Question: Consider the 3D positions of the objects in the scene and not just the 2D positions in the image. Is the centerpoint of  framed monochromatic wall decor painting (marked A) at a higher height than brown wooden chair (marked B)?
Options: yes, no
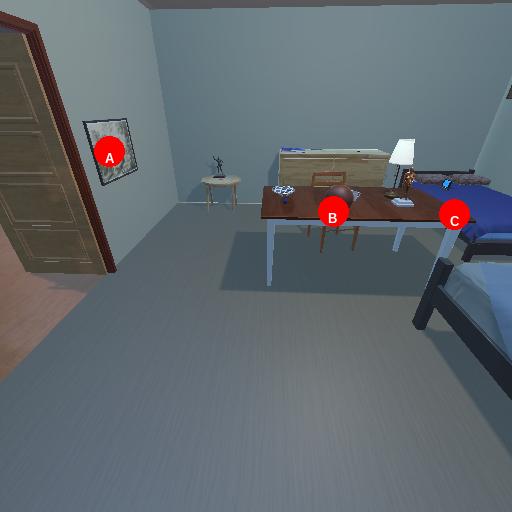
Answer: yes